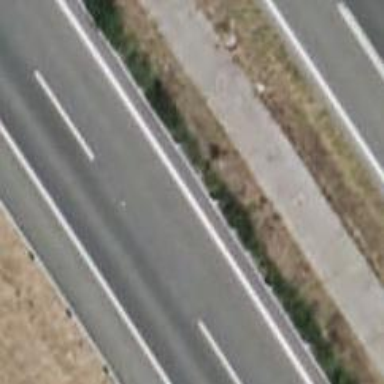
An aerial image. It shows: Motorway.